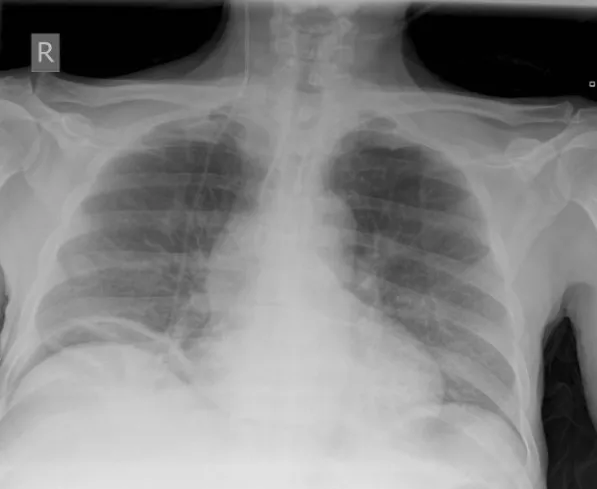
Chest X-ray showing free intraperitoneal air.
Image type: radiology (x_ray)